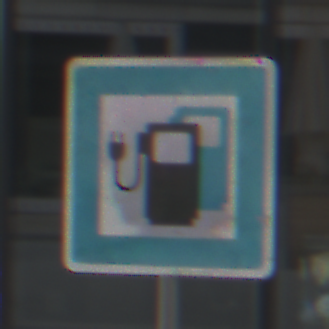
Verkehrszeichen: LadestationFuerElektrofahrzeuge
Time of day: Midday
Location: Outdoor (Urban)
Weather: Overcast
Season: NotSpecified
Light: Natural